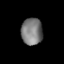
Tissue: lung
Cell type: T cells
Senescence score: 0.2337
Nuclear area (px): 558
Mean DAPI intensity: 123.066